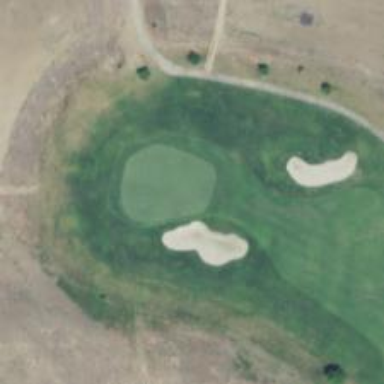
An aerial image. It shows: Golf hole.